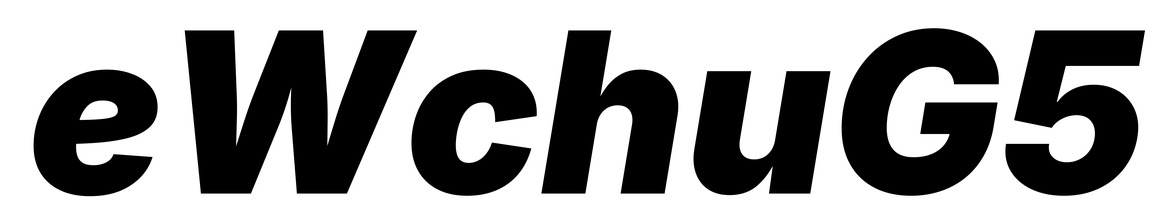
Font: Inter-Italic_Black_Italic